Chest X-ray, PA view. Patient: 57 years old, sex F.
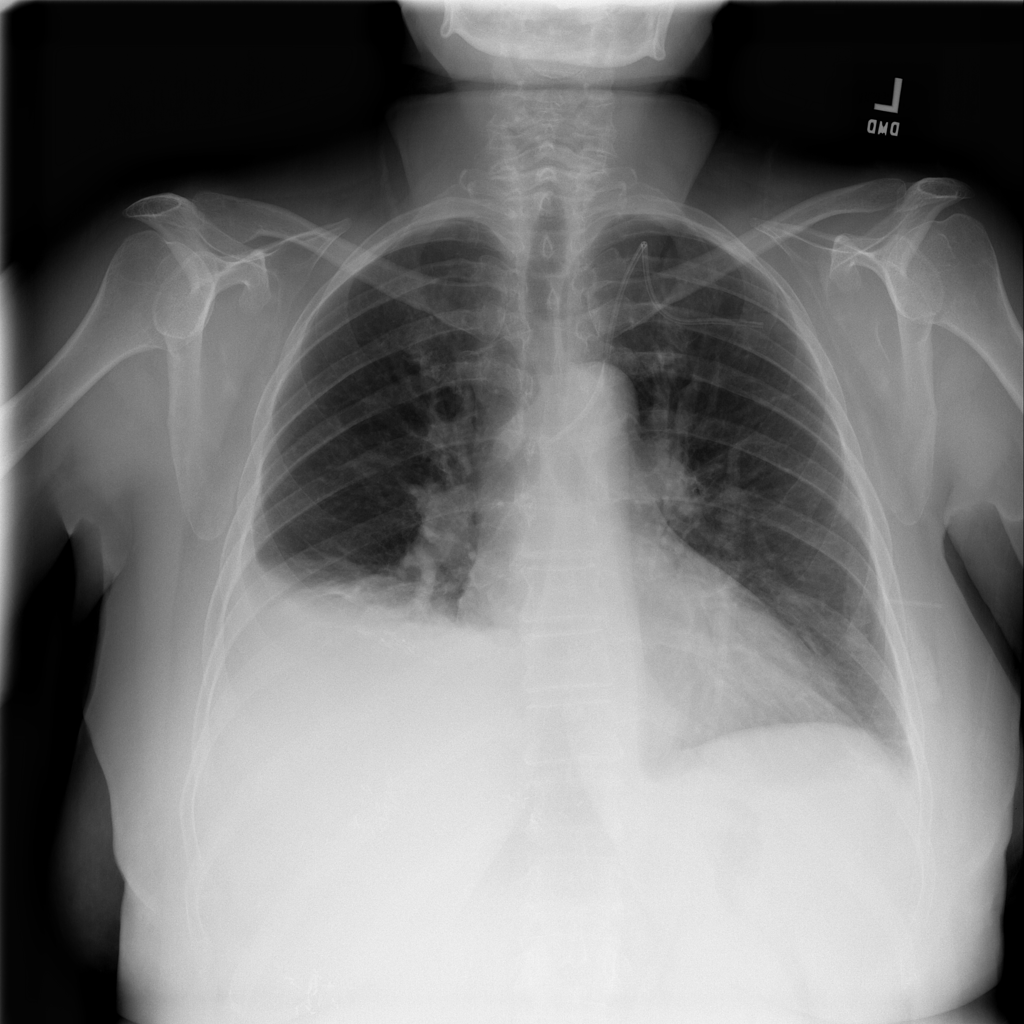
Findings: Atelectasis, Consolidation, Effusion